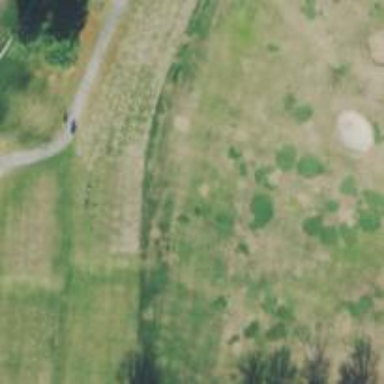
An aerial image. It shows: Golf tee on grassy land.